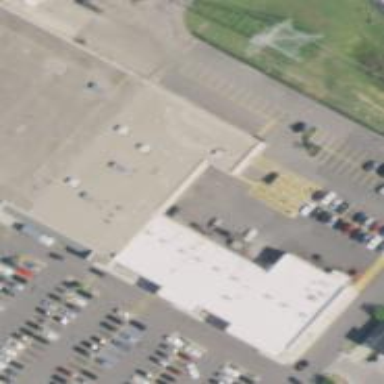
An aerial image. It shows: Veterinary facility.